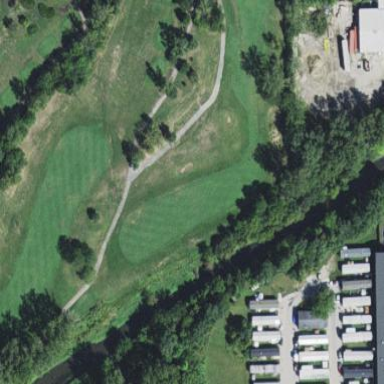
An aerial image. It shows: Well-maintained grassy golf fairway for the sport of golf.